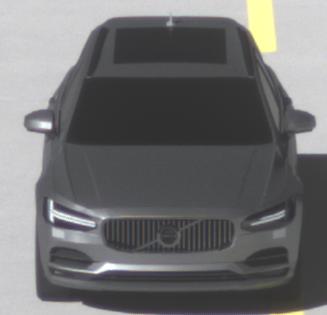
Make: Volvo
Model: V90
Detailed model: -
Model produced from: 2016
Model produced until: 2020
Doors: 5
Color: gray
Road condition: dry road
Daytime: morning or afternoon
Contrast: high contrast